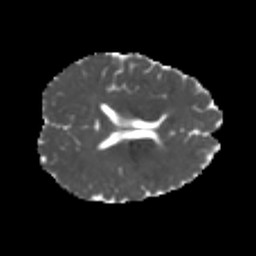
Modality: MD
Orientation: axial
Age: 20
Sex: female
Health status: healthy
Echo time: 0.074 s